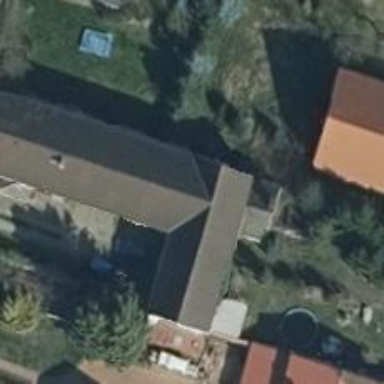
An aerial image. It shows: Simple house.